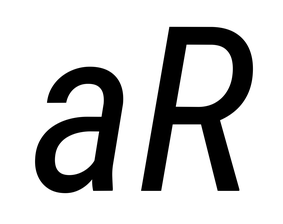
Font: Roboto-Italic_Condensed_Italic